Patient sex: F
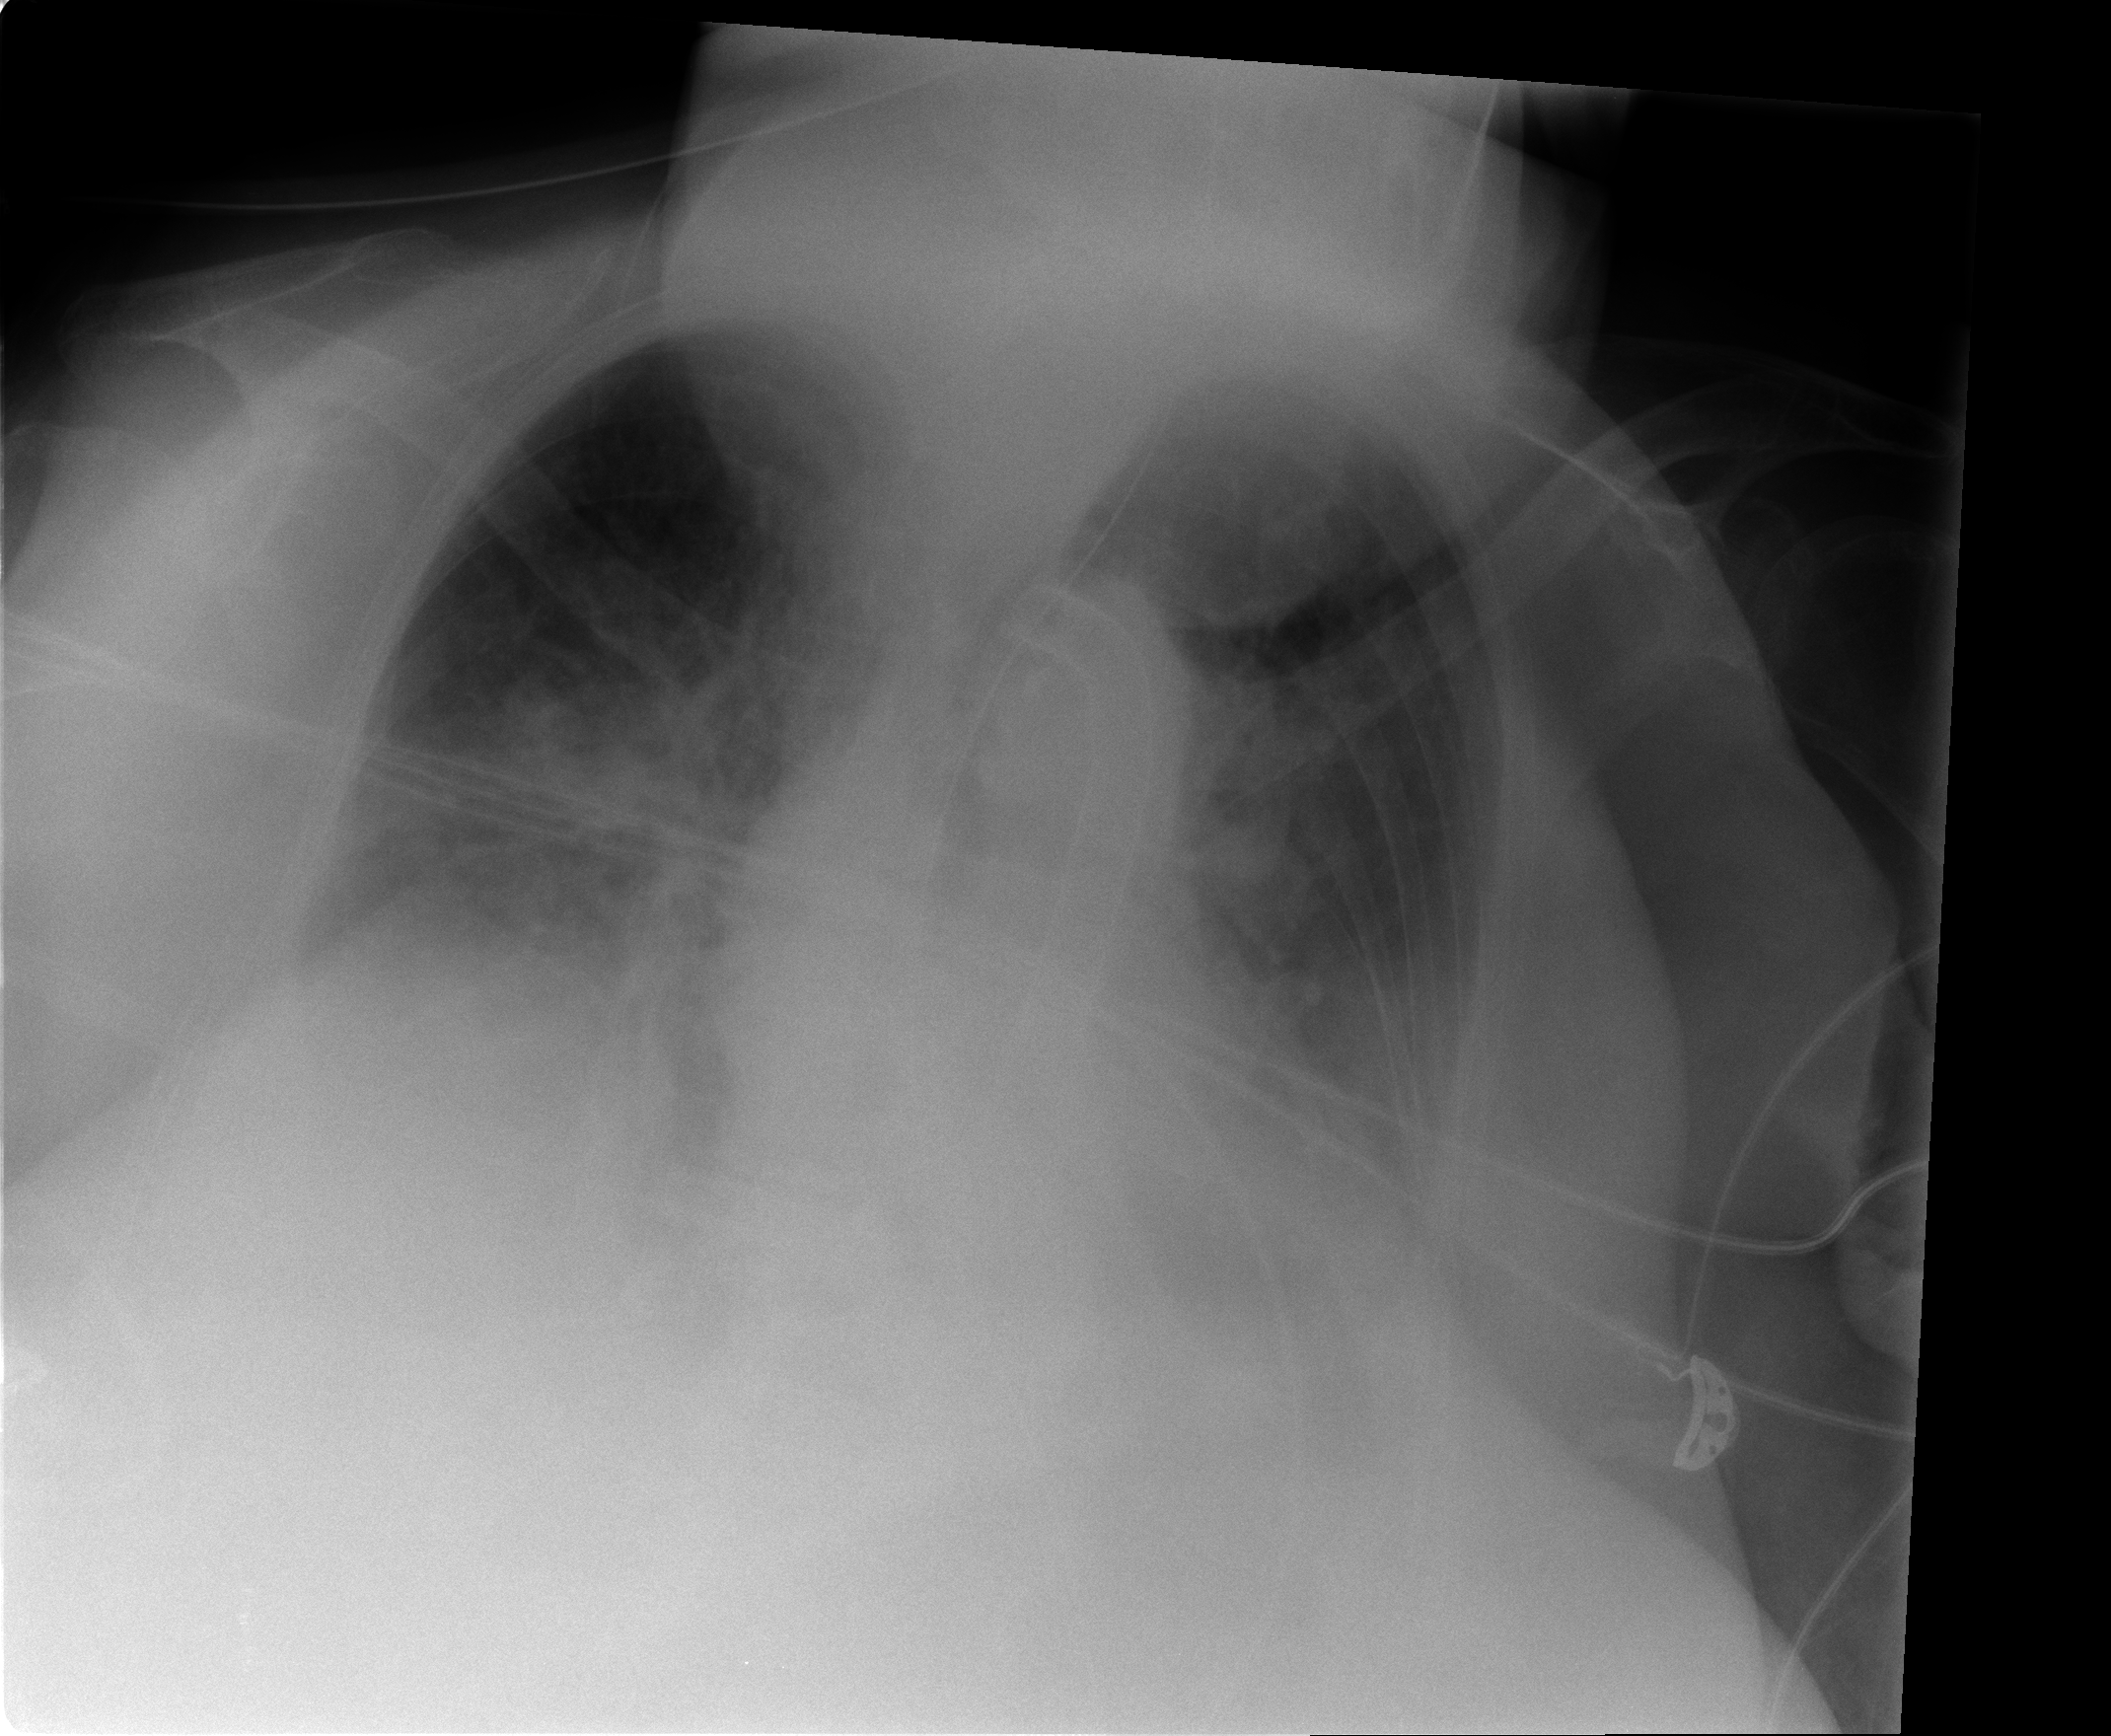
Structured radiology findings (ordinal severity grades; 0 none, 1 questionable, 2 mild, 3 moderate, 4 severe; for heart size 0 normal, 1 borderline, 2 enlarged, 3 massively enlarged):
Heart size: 2
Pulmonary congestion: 3
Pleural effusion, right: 2
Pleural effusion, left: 2
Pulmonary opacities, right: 2
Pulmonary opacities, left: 2
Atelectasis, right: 2
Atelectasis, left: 2